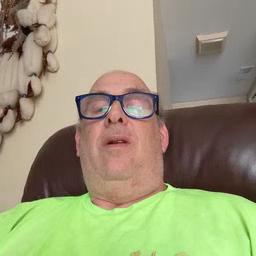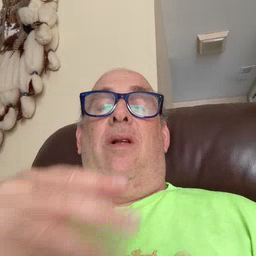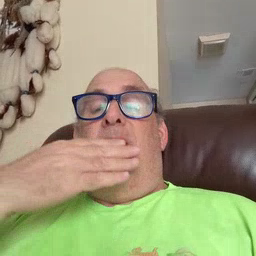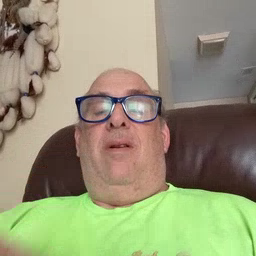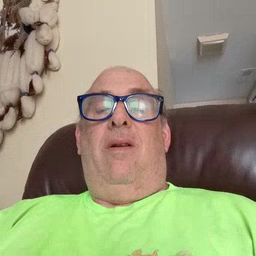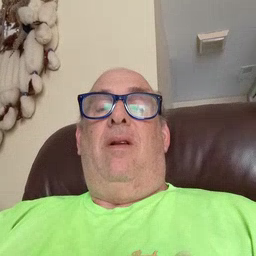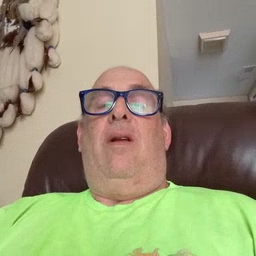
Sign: napkin